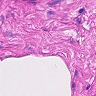
Metastatic tissue present: no